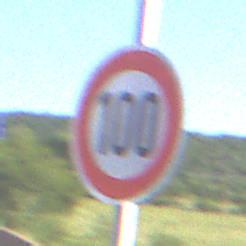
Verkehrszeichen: Geschwindigkeit100
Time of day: MorningAfternoon
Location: Outdoor (RoadRail)
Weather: PartlyCloudy
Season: NotSpecified
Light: Natural